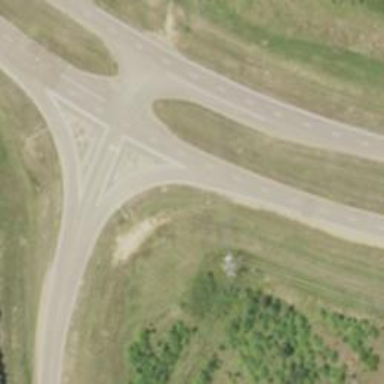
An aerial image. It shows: Secondary link road with asphalt surface.